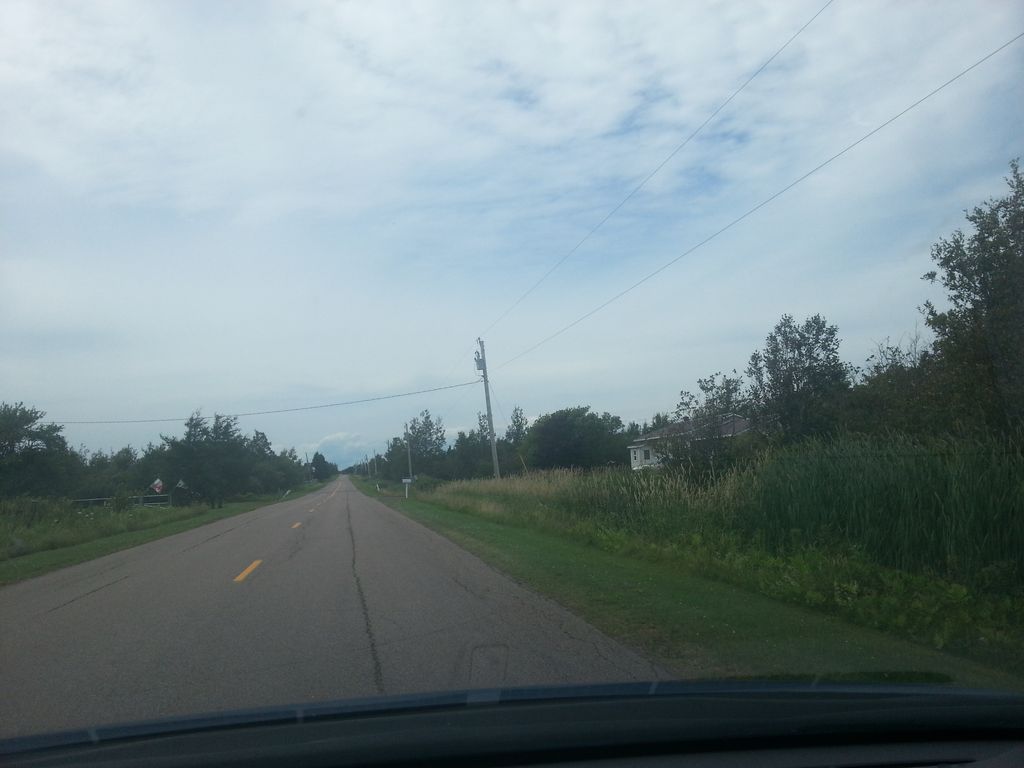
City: charlottetown